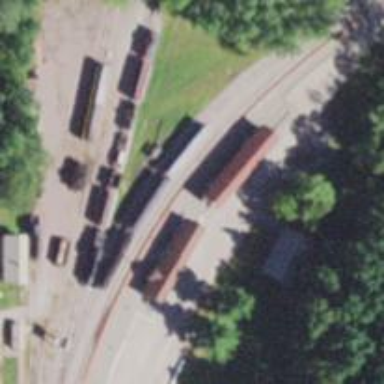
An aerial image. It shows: Historic train attraction.